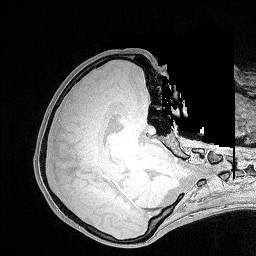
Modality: FLASH
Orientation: axial
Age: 25
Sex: female